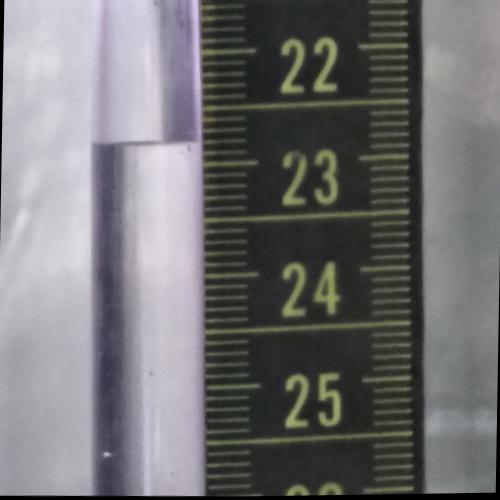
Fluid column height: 22.8 cm